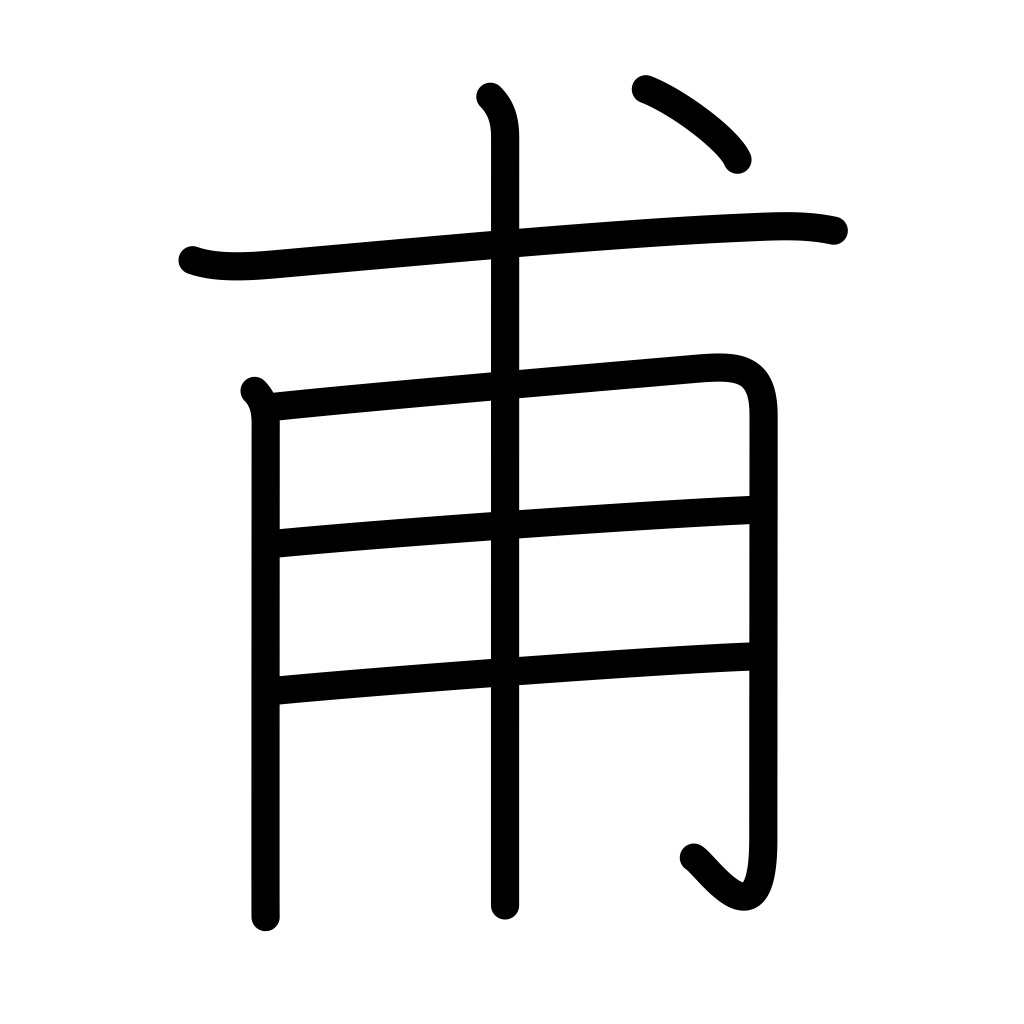
Meaning: for the first time, not until